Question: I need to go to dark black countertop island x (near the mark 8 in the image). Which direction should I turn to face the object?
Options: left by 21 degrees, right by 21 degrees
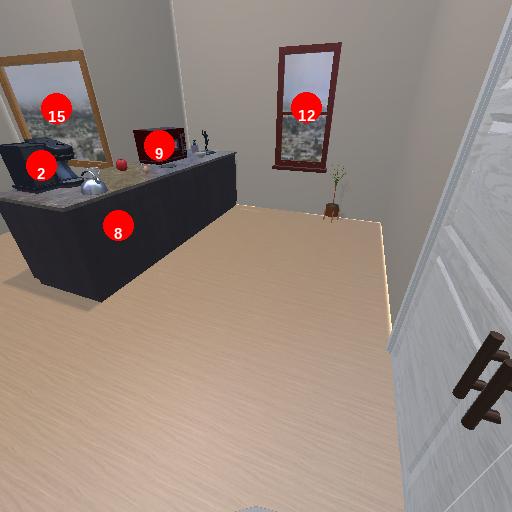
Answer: left by 21 degrees